Question: I'm looking at ways of creating <URL> in SQL Server 2008. They don't necessarily have to appear in the 2x2 typical matrix. I'd just like to know if anyone out there can see a better solution than mine.

Please refer to the picture for clarity. The red letters are names of the squares for simplicity's sake. The label X+ means X is present in that cell and the opposite is true as well.
I will label my queries with the letter of box in the table that they represent
'''
A
select count(*) from
(
select distinct p.patientid
from Patient as p
inner join icdpatient as picd on picd.patientid = p.patientid
and picd.admissiondate = p.admissiondate
and picd.dischargedate = p.dischargedate
inner join tblicd as t on t.icd_id = picd.icd_id
where t.icdText like '%x%'
) as t
inner join
(
select distinct p.patientid
from Patient as p
inner join icdpatient as picd on picd.patientid = p.patientid
and picd.admissiondate = p.admissiondate
and picd.dischargedate = p.dischargedate
inner join tblicd as t on t.icd_id = picd.icd_id
where t.icdText like '%y%'
) as s on s.patientid=t.patientid
'''
---
'''
B
select count(*) from
(
select distinct p.patientid
from Patient as p
inner join icdpatient as picd on picd.patientid = p.patientid
and picd.admissiondate = p.admissiondate
and picd.dischargedate = p.dischargedate
inner join tblicd as t on t.icd_id = picd.icd_id
where t.icdText like '%x%'
) as t
left join
(
select distinct p.patientid
from Patient as p
inner join icdpatient as picd on picd.patientid = p.patientid
and picd.admissiondate = p.admissiondate
and picd.dischargedate = p.dischargedate
inner join tblicd as t on t.icd_id = picd.icd_id
where t.icdText like '%y%'
) as s on s.patientid=t.patientid
where s.patientid is null
'''
---
'''
C
select * from
(
select distinct p.patientid
from Patient as p
inner join icdpatient as picd on picd.patientid = p.patientid
and picd.admissiondate = p.admissiondate
and picd.dischargedate = p.dischargedate
inner join tblicd as t on t.icd_id = picd.icd_id
where t.icdText like '%x%'
) as t
right join
(
select distinct p.patientid
from Patient as p
inner join icdpatient as picd on picd.patientid = p.patientid
and picd.admissiondate = p.admissiondate
and picd.dischargedate = p.dischargedate
inner join tblicd as t on t.icd_id = picd.icd_id
where t.icdText like '%y%'
) as s on s.patientid=t.patientid
where t.patientid is null
'''
D
This one I'm a little iffy about but I think I'm going to do something like
'''
declare @d int
set @d = (select count(distinct p.patientid) from Patient as p) - b -c
'''
This aims to find the entire population and subtracting those ONLY with X and ONLY with y
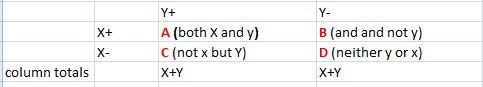
Answer: Yes! There are easier ways. Assuming your join produces no duplicate patients:
'''
select (case when t.icdText like '%x%' then 'X' else 'NO-X' end) as X,
(case when t.icdText like '%y%' then 'Y' else 'NO-Y' end) as Y,
count(*) as cnt
from Patient p inner join
icdpatient picd
on picd.patientid = p.patientid and
picd.admissiondate = p.admissiondate and
picd.dischargedate = p.dischargedate inner join
tblicd t
on t.icd_id = picd.icd_id
group by (case when t.icdText like '%x%' then 'X' else 'NO-X' end),
(case when t.icdText like '%y%' then 'Y' else 'NO-Y' end)
'''
Otherwise replace the count(*) with:
'''
count(distinct patientid)
'''
This should give you the information you need for the contingency table.